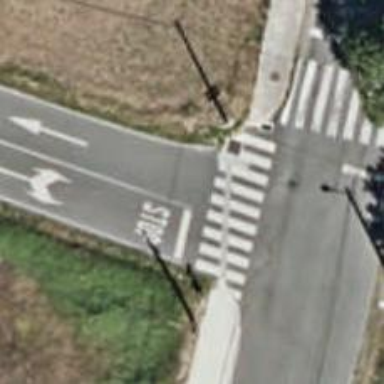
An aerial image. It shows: Stop road.